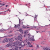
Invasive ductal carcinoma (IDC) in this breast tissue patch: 1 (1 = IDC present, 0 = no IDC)